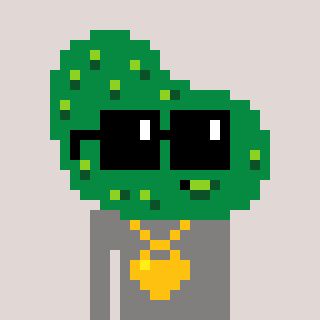
a pixel art character with square black sunglasses, a pickle-shaped head and a bluegrey-colored body on a warm background